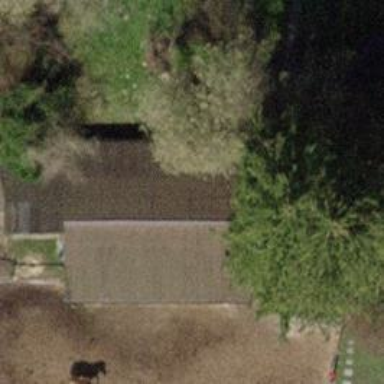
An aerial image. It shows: Farm auxiliary building with gabled roof.